【题型】解答题　【知识点】立体几何　【难度】easy
变式 2座落于杨浦滨江的世界技能博物馆由百年历史文化保护建筑改建而成，其中的支柱保留了原有的正八棱柱，既考虑了结构力学优势，又体现了对历史建筑的尊重和传承。如图，\(O_1\)、\(O\) 分别为正八棱柱的上下两个底面的中心，已知 \(OA = 1\)，\(AA_1 = 4\).

(1) 求证：\(BC \perp C_1F\)；

(2) 求点 \(O\) 到平面 \(ACG_1\) 的距离.

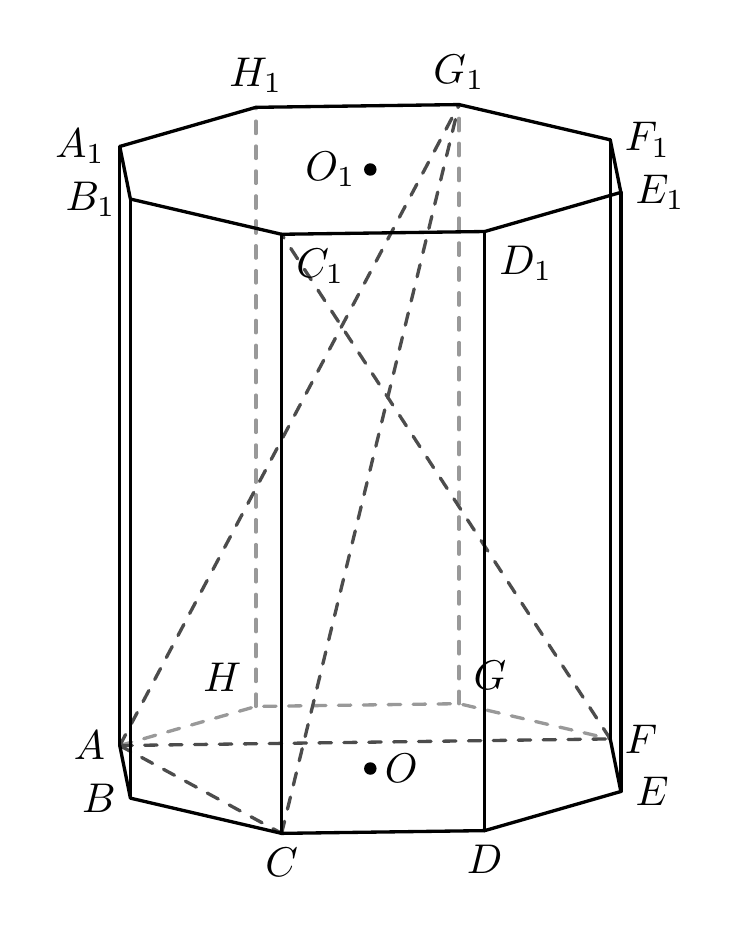
【解答】
【答案】(1) 证明见解答 \quad (2) \(\frac{2}{3}\)

【分析】(1) 结合图中几何关系由线面垂直的判定定理证明 \(BC \perp\) 平面 \(CFC_1\) 即可；

(2) 结合图中几何关系由等体积法即 \(V_{O-ACG_1} = V_{G_1-AOC}\) 求解即可.

【解答】解：(1) 证明：如图，

连接 \(CF\)，因为底面为正八边形，所以 \(CF \perp BC\)，

又正八棱柱侧棱 \(CC_1 \perp\) 底面 \(ABCDEFGH\)，\(BC \subset\) 底面 \(ABCDEFGH\)，

所以 \(CC_1 \perp BC\)，\(CC_1 \cap CF = C\)，\(CC_1\)，\(CF \subset\) 平面 \(CFC_1\)，

所以 \(BC \perp\) 平面 \(CFC_1\)，

又 \(C_1F \subset\) 平面 \(CFC_1\)，所以 \(BC \perp C_1F\).

(2) 如图，

连接 \(OC\)，\(OG_1\)，

因为 \(OA = 1\)，\(AA_1 = 4\)，

由正八边形 \(ABCDEFGH\) 的性质可得 \(\angle AOB = \frac{360^\circ}{8} = 45^\circ\)，\(OC = OA = 1\)，

\(GG_1\) 为 \(G_1\) 到底面 \(AOC\) 的距离，\(GG_1 = 4\)，

所以 \(S_{\triangle AOC} = \frac{1}{2} \times 1 \times 1 = \frac{1}{2}\)，

由勾股定理可得，\(AC^2 = AO^2 + CO^2 = 2\)，

又 \(AG_1^2 = AC^2 = 2\)，所以 \(AG_1 = \sqrt{2 + 16} = \sqrt{18} = 3\sqrt{2}\)，

又 \(CG = 2AO = 2\)，所以 \(CG_1 = \sqrt{4 + 16} = \sqrt{20} = 2\sqrt{5}\)，

因为 \(AC^2 + AG_1^2 = CG_1^2\)，所以 \(AC \perp AG_1\)，即 \(S_{\triangle ACG_1} = \frac{1}{2} \times \sqrt{2} \times 3\sqrt{2} = 3\)，

设点 \(O\) 到平面 \(ACG_1\) 的距离为 \(d\)，

则 \(V_{O-ACG_1} = V_{G_1-AOC}\)，即 \(\frac{1}{3} \times S_{\triangle ACG_1} \cdot d = \frac{1}{3} \times S_{\triangle AOC} \times 4\)，即 \(3d = 2\)，解得 \(d = \frac{2}{3}\)，

所以点 \(O\) 到平面 \(ACG_1\) 的距离为 \(\frac{2}{3}\).
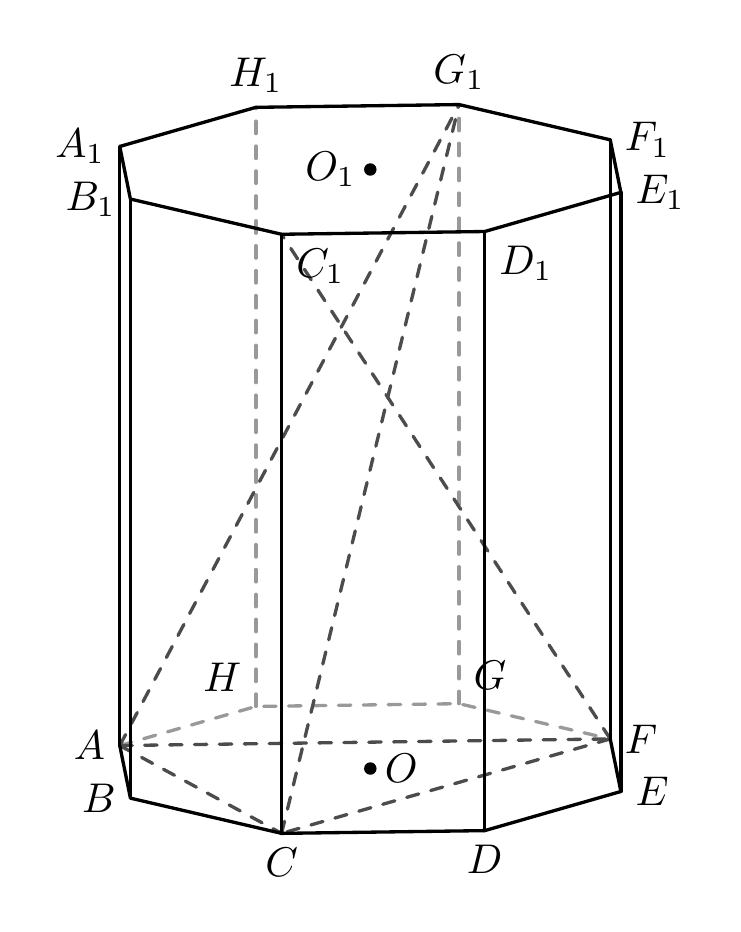
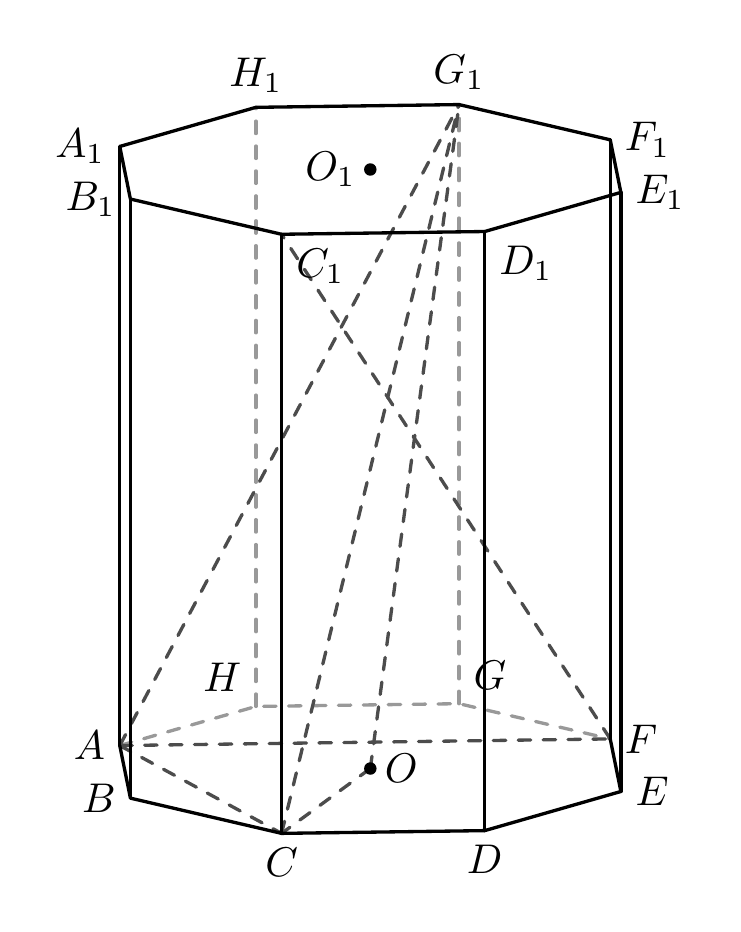